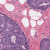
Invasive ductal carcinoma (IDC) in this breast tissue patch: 0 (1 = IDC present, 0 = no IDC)